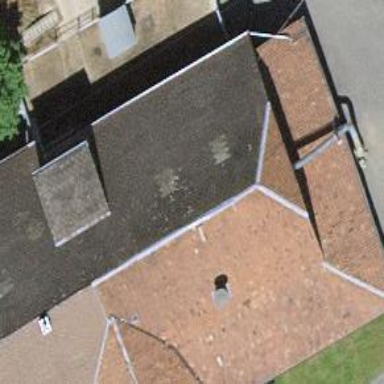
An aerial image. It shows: Farm building.